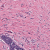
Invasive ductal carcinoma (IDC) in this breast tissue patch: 0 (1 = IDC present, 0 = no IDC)